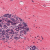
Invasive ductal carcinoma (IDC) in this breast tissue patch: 0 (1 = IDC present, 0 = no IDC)